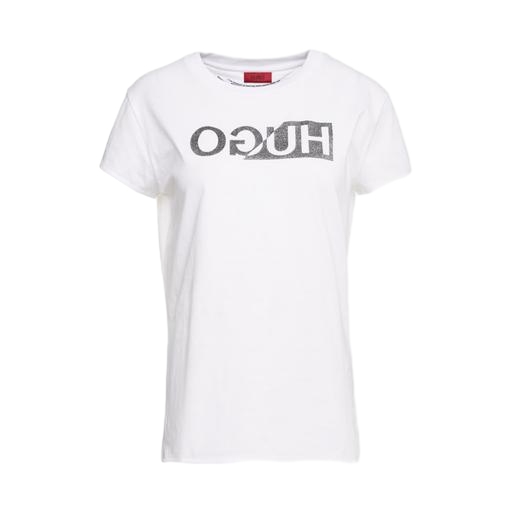
white sequined logo graphic t-shirt, white logo graphic tee, white logo print t-shirt, white background